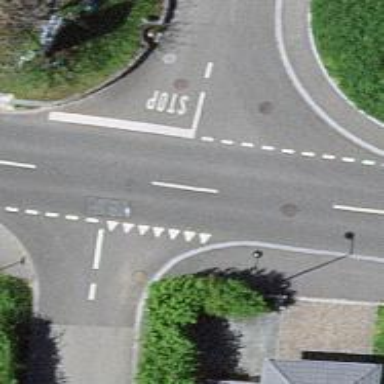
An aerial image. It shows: Road with stop sign.